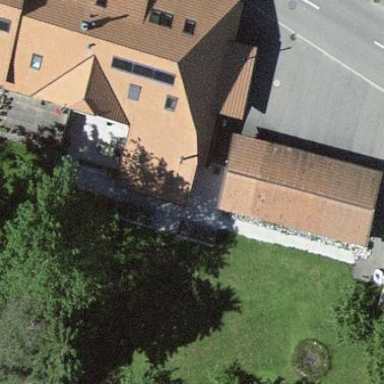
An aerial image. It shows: Gabled building with roof made of roof tiles.